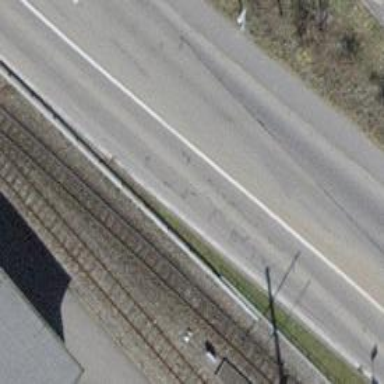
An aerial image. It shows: Narrow-gauge railway track with one electrified contact line.